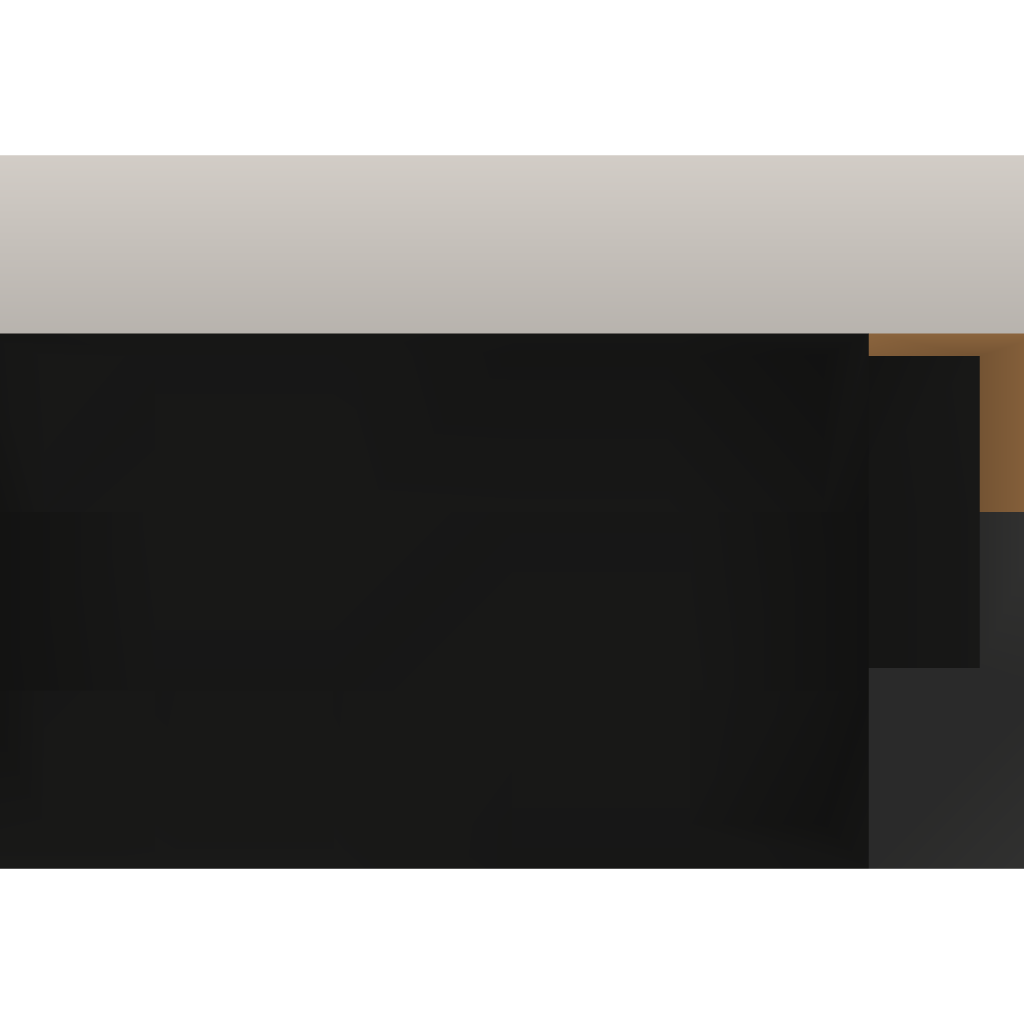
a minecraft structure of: Bus Station 1